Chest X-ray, PA view. Patient: 50 years old, sex F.
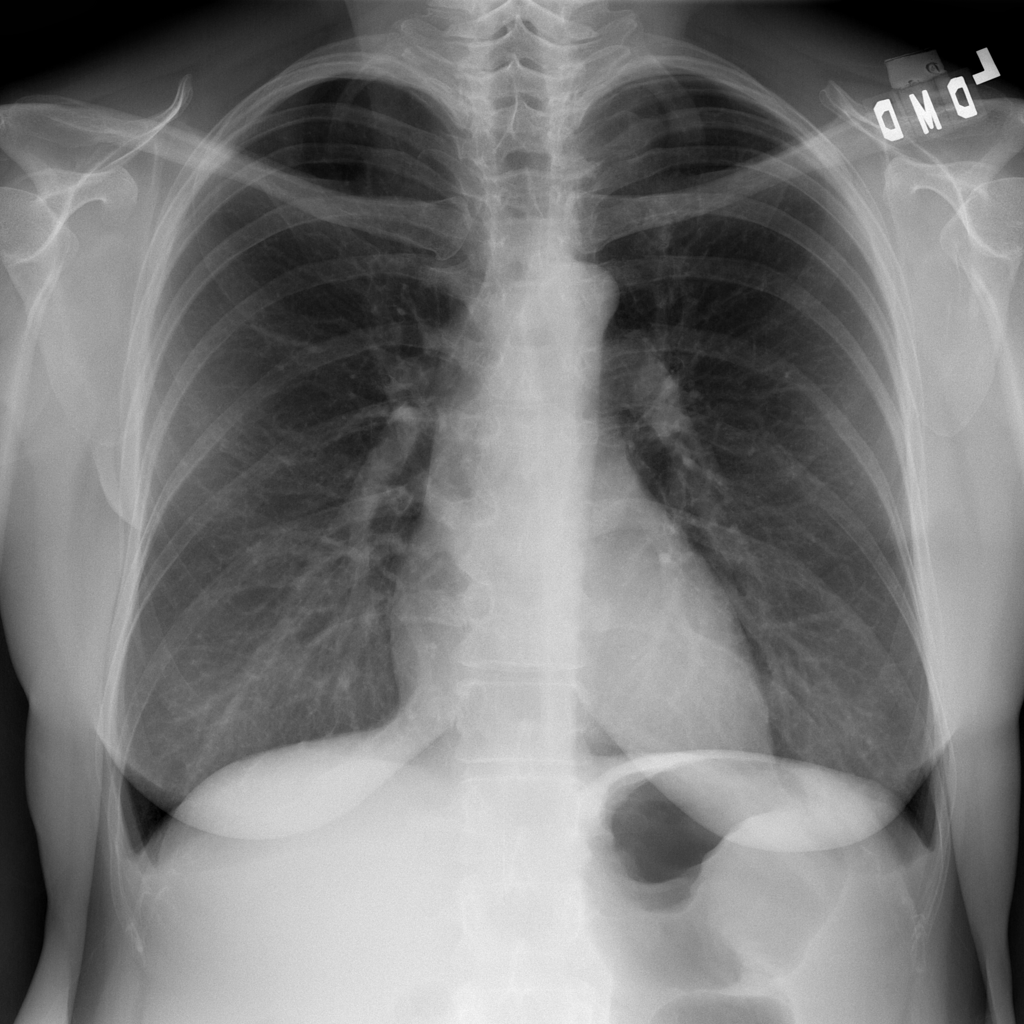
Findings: No Finding